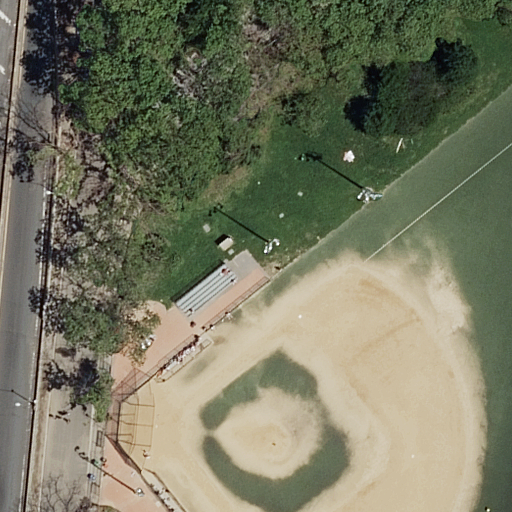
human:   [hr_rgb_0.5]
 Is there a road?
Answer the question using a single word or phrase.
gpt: yes

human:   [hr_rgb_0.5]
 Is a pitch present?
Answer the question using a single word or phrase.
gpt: yes

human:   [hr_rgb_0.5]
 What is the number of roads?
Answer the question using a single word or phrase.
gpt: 3

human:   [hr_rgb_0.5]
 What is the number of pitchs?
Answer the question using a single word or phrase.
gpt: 1

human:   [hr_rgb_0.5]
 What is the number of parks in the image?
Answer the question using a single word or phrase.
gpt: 1

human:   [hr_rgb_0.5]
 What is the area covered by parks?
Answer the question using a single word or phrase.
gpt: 6473m2

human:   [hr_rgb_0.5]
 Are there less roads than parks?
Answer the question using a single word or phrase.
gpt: no

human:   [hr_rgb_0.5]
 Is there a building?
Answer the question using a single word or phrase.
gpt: no

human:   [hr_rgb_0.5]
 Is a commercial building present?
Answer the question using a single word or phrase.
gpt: no

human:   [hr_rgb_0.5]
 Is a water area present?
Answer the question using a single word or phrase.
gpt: no

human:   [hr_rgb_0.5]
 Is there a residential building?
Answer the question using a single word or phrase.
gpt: no

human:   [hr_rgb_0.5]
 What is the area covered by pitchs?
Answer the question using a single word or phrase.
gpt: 20m2

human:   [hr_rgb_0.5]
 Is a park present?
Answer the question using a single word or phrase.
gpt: yes

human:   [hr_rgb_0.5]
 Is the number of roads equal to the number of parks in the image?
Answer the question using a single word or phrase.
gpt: no

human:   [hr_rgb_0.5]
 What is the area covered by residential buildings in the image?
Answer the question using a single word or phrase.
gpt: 0m2

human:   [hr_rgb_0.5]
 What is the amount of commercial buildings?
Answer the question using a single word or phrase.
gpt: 0

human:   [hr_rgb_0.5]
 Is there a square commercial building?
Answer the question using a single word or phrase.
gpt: no

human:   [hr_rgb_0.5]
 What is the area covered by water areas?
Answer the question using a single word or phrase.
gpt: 0m2

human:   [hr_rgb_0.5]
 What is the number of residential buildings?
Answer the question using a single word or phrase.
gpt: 0

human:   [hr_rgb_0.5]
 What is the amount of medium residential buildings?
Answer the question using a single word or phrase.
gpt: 0

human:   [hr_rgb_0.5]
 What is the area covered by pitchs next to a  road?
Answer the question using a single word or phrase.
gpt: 20m2

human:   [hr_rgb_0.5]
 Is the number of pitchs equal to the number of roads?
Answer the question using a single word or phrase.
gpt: no

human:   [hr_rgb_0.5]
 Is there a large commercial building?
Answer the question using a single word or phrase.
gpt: no

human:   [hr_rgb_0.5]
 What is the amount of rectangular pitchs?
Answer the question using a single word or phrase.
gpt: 1

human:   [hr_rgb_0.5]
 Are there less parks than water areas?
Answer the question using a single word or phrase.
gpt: no

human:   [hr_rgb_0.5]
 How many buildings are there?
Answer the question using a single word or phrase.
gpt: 0

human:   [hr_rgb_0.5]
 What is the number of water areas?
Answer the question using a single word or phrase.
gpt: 0

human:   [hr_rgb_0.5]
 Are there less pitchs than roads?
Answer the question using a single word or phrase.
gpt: yes

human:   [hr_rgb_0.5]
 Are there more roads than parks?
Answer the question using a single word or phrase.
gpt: yes

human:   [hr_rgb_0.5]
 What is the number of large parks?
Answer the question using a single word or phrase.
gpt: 1

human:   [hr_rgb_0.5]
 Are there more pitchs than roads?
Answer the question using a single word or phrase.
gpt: no

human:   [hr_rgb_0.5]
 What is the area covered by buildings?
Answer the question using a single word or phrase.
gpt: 0m2

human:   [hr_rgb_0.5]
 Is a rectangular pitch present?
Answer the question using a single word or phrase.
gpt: yes

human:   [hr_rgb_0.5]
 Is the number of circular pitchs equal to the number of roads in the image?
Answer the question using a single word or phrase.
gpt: no

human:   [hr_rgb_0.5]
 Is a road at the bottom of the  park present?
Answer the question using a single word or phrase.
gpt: no

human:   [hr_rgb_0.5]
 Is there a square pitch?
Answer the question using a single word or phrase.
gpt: no

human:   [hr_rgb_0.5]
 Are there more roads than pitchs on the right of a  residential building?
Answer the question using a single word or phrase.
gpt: yes

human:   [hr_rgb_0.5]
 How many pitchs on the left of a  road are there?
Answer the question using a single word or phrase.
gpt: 0

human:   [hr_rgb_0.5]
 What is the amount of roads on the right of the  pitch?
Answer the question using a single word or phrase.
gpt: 0

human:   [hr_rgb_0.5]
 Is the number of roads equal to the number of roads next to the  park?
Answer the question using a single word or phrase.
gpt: yes

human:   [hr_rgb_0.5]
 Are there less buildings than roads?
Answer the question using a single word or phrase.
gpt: yes

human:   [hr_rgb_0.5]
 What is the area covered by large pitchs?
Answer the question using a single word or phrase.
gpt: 0m2

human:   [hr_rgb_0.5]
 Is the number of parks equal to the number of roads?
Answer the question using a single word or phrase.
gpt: no

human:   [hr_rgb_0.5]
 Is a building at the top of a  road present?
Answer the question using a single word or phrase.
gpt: no

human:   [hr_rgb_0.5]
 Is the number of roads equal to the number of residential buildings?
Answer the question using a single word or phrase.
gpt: no

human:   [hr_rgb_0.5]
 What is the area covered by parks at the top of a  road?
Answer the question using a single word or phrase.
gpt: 0m2

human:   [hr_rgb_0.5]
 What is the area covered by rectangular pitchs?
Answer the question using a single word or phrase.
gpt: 20m2

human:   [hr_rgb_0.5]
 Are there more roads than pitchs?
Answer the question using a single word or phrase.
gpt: yes

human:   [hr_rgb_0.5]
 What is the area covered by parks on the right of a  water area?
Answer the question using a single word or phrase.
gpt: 0m2

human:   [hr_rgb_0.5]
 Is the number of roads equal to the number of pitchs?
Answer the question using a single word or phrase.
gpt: no

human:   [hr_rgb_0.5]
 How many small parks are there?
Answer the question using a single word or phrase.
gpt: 0

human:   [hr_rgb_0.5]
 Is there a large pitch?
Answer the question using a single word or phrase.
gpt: no

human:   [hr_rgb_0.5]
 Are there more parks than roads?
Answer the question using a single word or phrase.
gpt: no

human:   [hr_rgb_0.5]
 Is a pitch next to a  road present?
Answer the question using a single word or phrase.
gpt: yes

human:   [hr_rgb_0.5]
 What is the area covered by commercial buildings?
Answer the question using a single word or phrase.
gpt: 0m2

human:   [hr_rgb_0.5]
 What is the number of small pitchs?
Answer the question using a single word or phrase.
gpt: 1

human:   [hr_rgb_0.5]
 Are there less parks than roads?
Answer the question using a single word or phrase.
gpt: yes

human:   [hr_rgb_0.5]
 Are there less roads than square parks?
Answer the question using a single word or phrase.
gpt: no

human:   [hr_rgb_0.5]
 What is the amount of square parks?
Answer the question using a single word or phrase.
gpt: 0

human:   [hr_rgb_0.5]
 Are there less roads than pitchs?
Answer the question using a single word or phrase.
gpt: no

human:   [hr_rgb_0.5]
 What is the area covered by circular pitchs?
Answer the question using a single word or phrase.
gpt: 0m2

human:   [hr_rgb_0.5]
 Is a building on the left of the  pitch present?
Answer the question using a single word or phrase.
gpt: no

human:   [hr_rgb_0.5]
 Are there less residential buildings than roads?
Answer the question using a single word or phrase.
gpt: yes

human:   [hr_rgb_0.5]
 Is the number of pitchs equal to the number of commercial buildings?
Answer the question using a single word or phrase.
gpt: no